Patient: sex F, age 46
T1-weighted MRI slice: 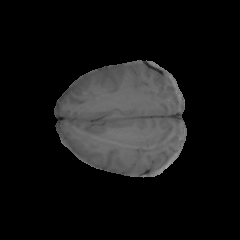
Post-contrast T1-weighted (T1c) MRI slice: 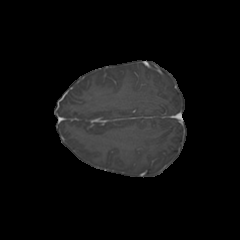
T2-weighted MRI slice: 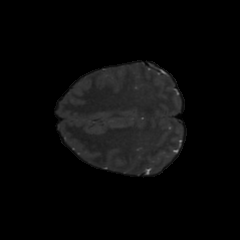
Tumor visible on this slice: no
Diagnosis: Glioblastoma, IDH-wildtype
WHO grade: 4